Question: I am eager to add a time-out feature to my 'stream.ReadAsync()' and read Microsoft help in this article <URL>' at all.
I am using with along with 'using System.Threading;' and this is the piece of code I have:
'''
private async Task<int> ReadAsync(BluetoothClient Client)
{
const int timeoutMs = 10000;
var cancelationToken = new CancellationTokenSource(timeoutMs);
var stream = Client.GetStream();
byte[] buffer = { 0 };
int offset = 0;
int count = 1;
StatusManager("~Async Read Started...");
//This line works perfectly fine.
var rx = await stream.ReadAsync(buffer, offset, count);
//This line gets underlined with error for AsTask()
var rx = await stream.ReadAsync(buffer, offset, count).AsTask(cancelationToken);
//rx.AsTask().Start();
StatusManager("Recieved byte " + rx.ToString());
StatusManager("~Async Read Finished.");
}
'''
What am I missing here folks. I am puzzled :)
UPDATE: These are the list of .NET packages installed and I would say Visual Studio 2013 uses 4.5

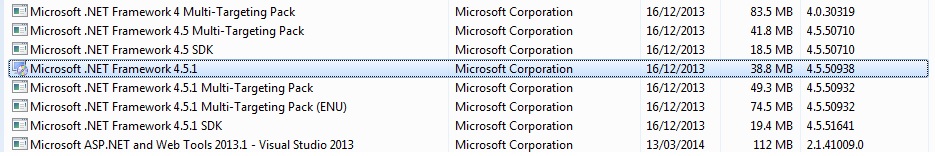
Answer: As @Noseratio commented, the 'AsTask' in the linked article is for WinRT asynchronous operations, not BCL types.
In your case, you can just pass the cancellation token directly to the method:
'''
var cancelationToken = new CancellationTokenSource(timeoutMs).Token;
...
var rx = await stream.ReadAsync(buffer, offset, count, cancellationToken);
'''